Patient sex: M
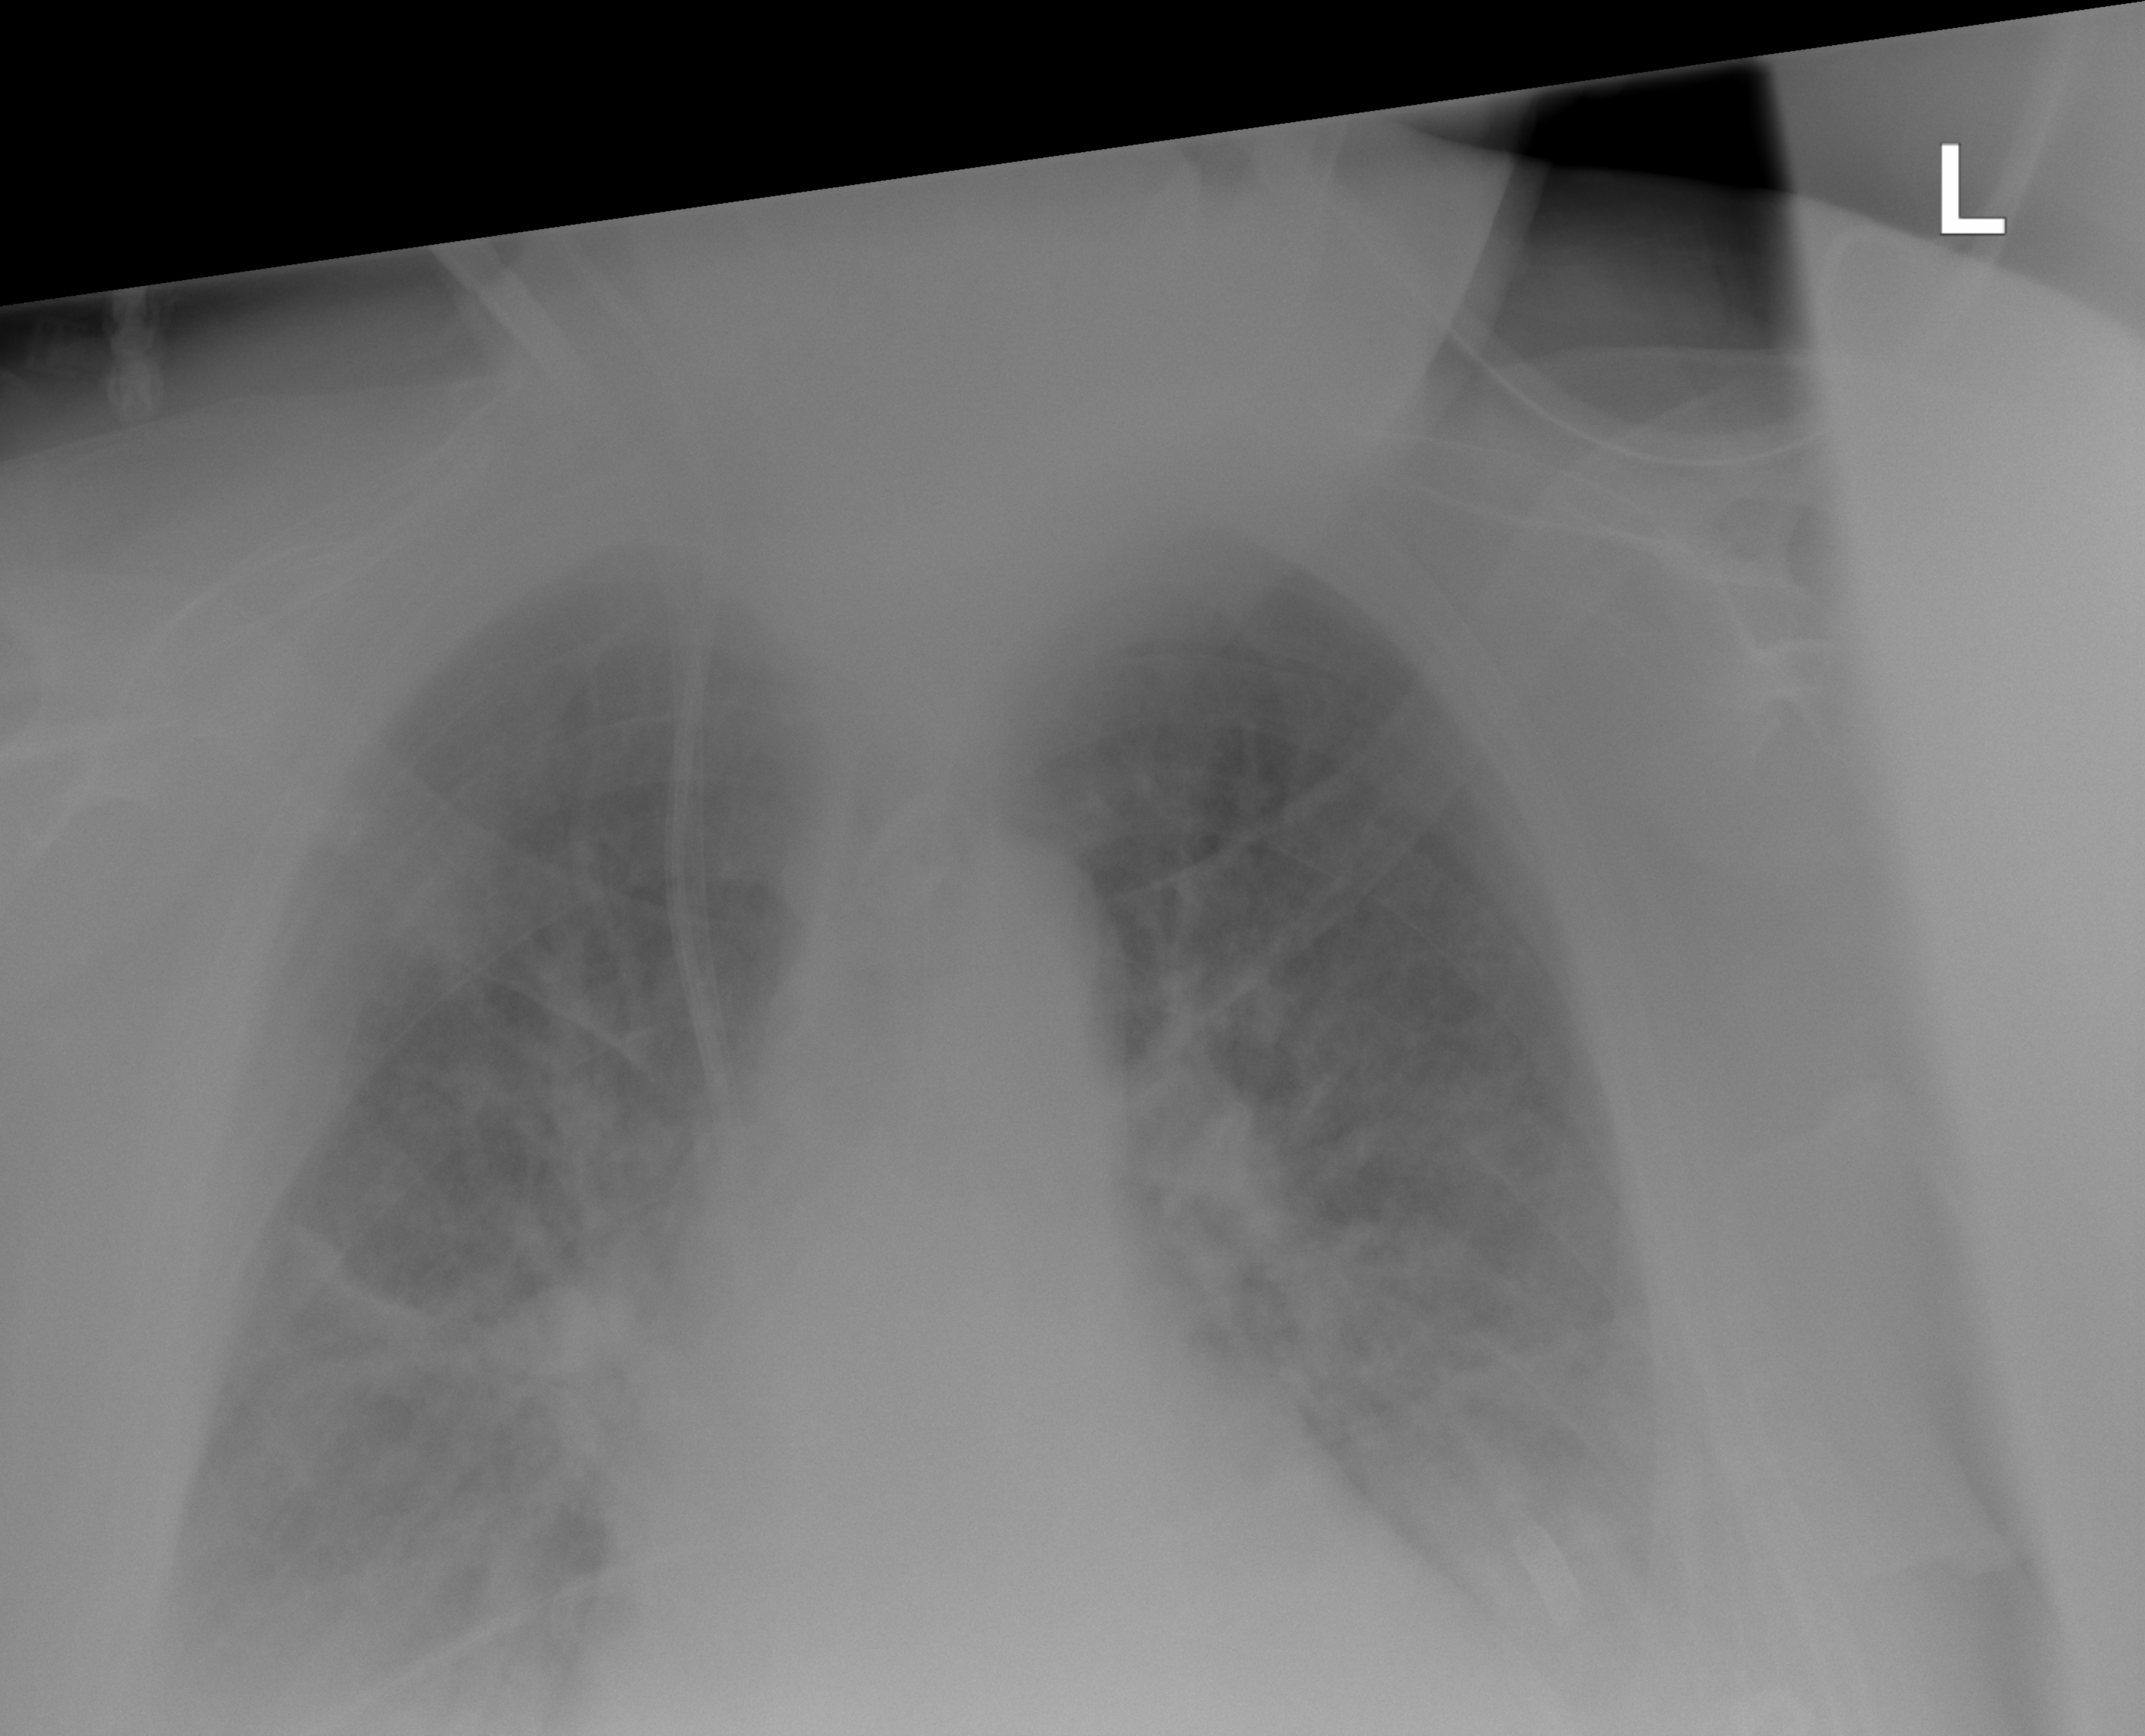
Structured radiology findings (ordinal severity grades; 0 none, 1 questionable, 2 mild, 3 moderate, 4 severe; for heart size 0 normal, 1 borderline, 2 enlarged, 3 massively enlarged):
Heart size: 2
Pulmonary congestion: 1
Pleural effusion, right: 0
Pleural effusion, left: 2
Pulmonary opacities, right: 3
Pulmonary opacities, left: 3
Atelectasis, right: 2
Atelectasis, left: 2